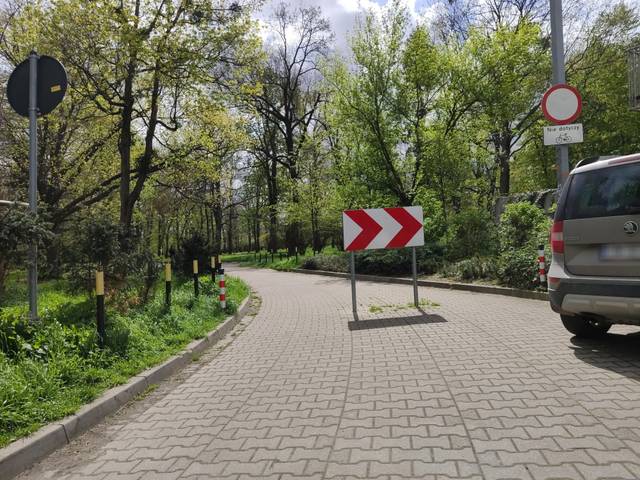
Region: Germany
Coordinates: 51.081, 17.026